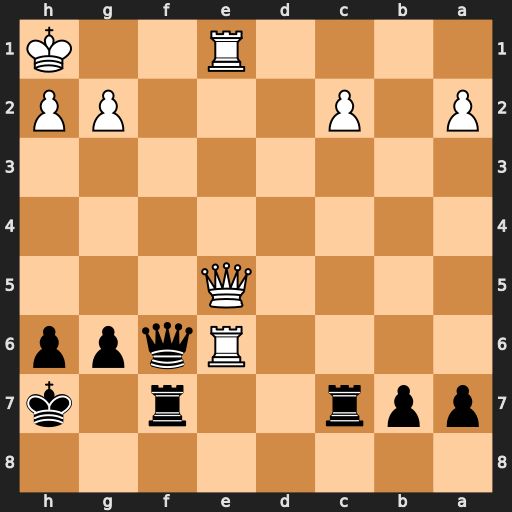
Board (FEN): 8/ppr2r1k/4Rqpp/4Q3/8/8/P1P3PP/4R2K
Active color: b
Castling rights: -
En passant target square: -
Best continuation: Qf1+ Rxf1 Rxf1#